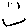
Label: smiley face